Interaction volume radius: 5 \u00c5
Interaction volume height: 45 \u00c5
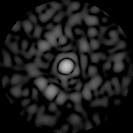
Disorder parameter: 0.8402